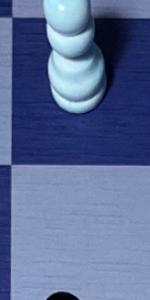
Label: Empty